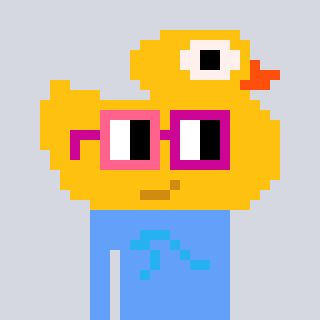
a pixel art character with square pink and red glasses, a ducky-shaped head and a blue-colored body on a cool background